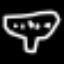
Label: mushroom